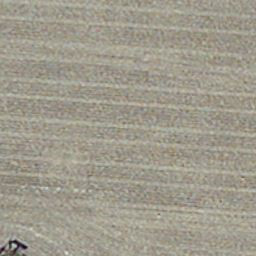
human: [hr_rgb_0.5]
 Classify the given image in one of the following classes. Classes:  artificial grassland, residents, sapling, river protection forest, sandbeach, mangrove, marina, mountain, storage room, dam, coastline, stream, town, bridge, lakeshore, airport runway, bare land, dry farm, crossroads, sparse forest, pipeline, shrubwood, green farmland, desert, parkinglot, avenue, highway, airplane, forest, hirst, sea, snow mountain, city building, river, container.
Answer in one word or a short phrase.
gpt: dry farm